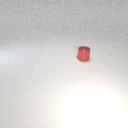
small red metal cylinder